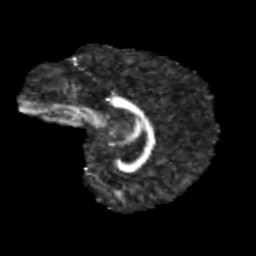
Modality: FA
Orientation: sagittal
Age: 11
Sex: female
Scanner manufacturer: siemens
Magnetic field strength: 3 T
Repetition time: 3.8 s
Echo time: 0.07 s